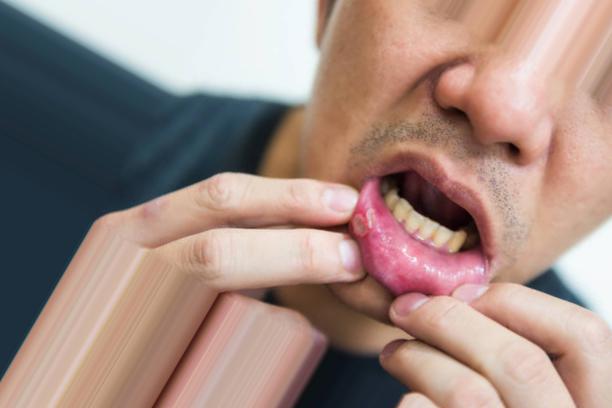
Condition: Mouth Ulcer